Question:
I have the following layout defined in useful_numbers_item_fragment.xml:
'''
<LinearLayout
android:layout_width="match_parent"
android:layout_height="wrap_content"
android:orientation="horizontal"
android:id="@+id/call_linear_layout">
<LinearLayout
android:layout_width="0dp"
android:layout_height="wrap_content"
android:orientation="vertical">
<TextView
android:layout_width="fill_parent"
android:layout_height="wrap_content"
android:id="@+id/useful_nums_item_name"/>
<TextView
android:layout_width="fill_parent"
android:layout_height="wrap_content"
android:id="@+id/useful_nums_item_value"/>
</LinearLayout>
<ImageButton
android:layout_width="0dp"
android:layout_height="wrap_content"
android:src="@drawable/call"
android:id="@+id/call_btn"
android:onClick="callNumber"/>
</LinearLayout>
'''
I dynamically populate the two text views in a class called UNItemListFragment.java
in the onCreate method:
'''
public void onCreate(Bundle savedInstance) {
super.onCreate(savedInstance);
if (getArguments().containsKey(Constants.UNItem.GROUP_ID)) {
simpleCursorAdapter = new SimpleCursorAdapter(getActivity(), R.layout.useful_numbers_item_fragment, null,
new String[]{Constants.UNItem.NAME, Constants.UNItem.VALUE},
new int[]{R.id.useful_nums_item_name, R.id.useful_nums_item_value}, 0);
setListAdapter(simpleCursorAdapter);
getLoaderManager().initLoader(0, getArguments(), this);
}
}
'''
For each number if i click on the button i want to make a phone call by
calling the callNumber method when the user clicks the button:
'''
public void callNumber(View view) {
Intent callIntent = new Intent(Intent.ACTION_CALL);
TextView unItemVal = (TextView) findViewById(R.id.useful_nums_item_value);
String phoneNumber = unItemVal.getText().toString();
callIntent.setData(Uri.parse("tel:" + phoneNumber));
startActivity(callIntent);
}
'''
It is ok when I click the first button in the list, but when I click on the other buttons
it continues calling the number defined in the first row...
Any idea how to resolve this?
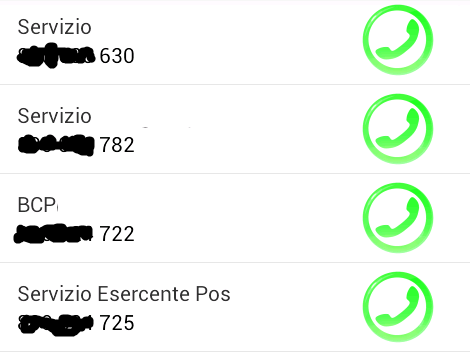
Answer: The problem is that this line:
'''
TextView unItemVal = (TextView) findViewById(R.id.useful_nums_item_value);
'''
is executed on the activity, so the 'findViewById' will always return the first item with that id, which is likely the first item in the list.
The way to fix this would be to override the adapter and add a tag containing the phone number to the view. A way to fix this would be to tag along in the view hierarchy, like so:
'''
public void callNumber(View view) {
if( view != null ) { // view is the button tapped
View parent = view.getParent(); // this should be the LinearLayout
if( parent instanceof LinearLayout ) {
TextView unItemVal = (TextView) ((LinearLayout)parent).findViewById(R.id.useful_nums_item_value);
if( unItemVal != null ) {
Intent callIntent = new Intent(Intent.ACTION_CALL);
String phoneNumber = unItemVal.getText().toString();
callIntent.setData(Uri.parse("tel:" + phoneNumber));
startActivity(callIntent);
}
}
}
}
'''
This would find the parent for the button that was clicked, and then find the text-view containing the number within that 'ViewGroup'.